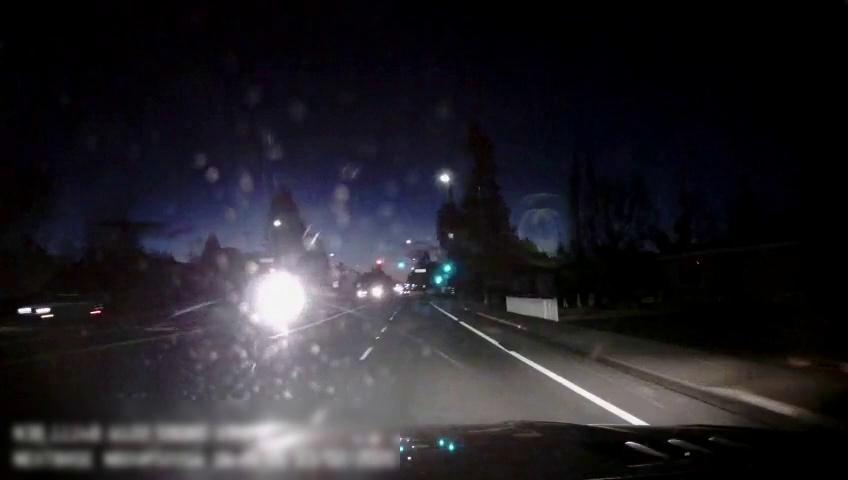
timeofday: Night
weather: Other
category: Drivable Space
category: Vehicles | Car
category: Lanes | Current Lane
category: Lanes | Current Lane
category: Lanes | Alternate Lane
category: Lanes | Opposite Lane
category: Traffic | Signs
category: Traffic | Signs